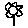
Label: flower